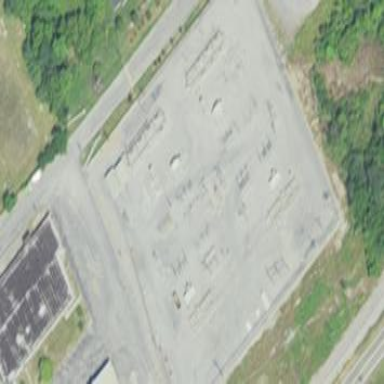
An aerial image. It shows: Distribution power substation secured by fence.